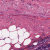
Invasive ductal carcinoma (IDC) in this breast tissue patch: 1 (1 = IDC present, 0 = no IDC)